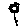
Label: flower